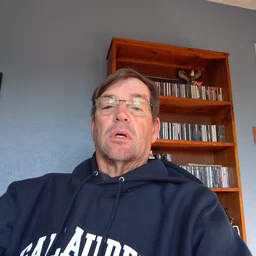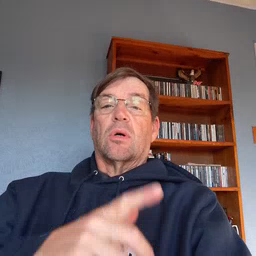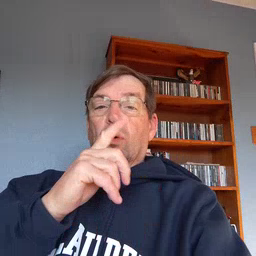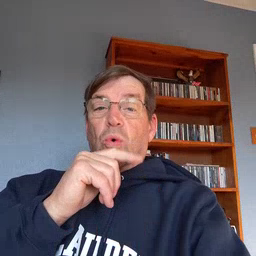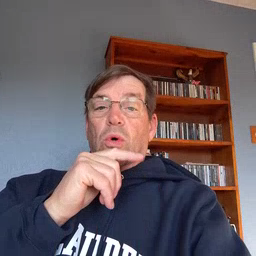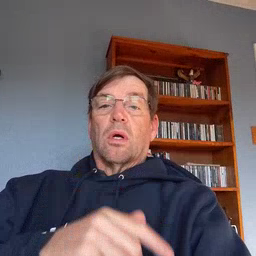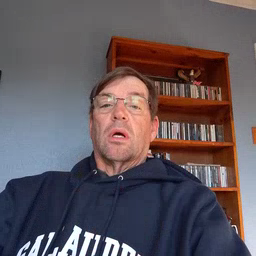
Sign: who